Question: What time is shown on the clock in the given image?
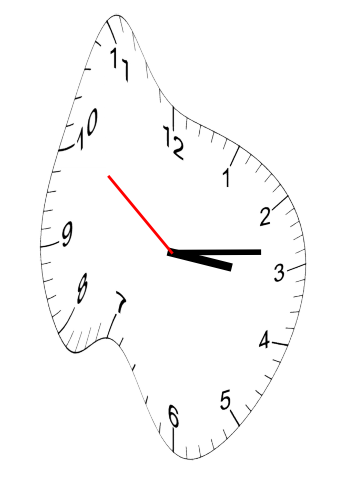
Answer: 03:13:51